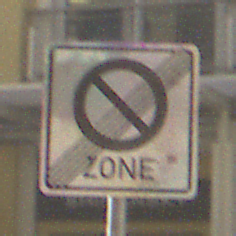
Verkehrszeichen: EndeEingeschraenktesHalteverbotZone
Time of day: MorningAfternoon
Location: Outdoor (Urban)
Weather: PartlyCloudy
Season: NotSpecified
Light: Natural